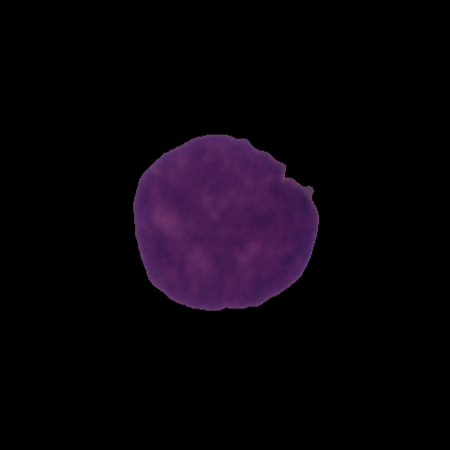
Label: cancer